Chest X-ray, PA view. Patient: 20 years old, sex M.
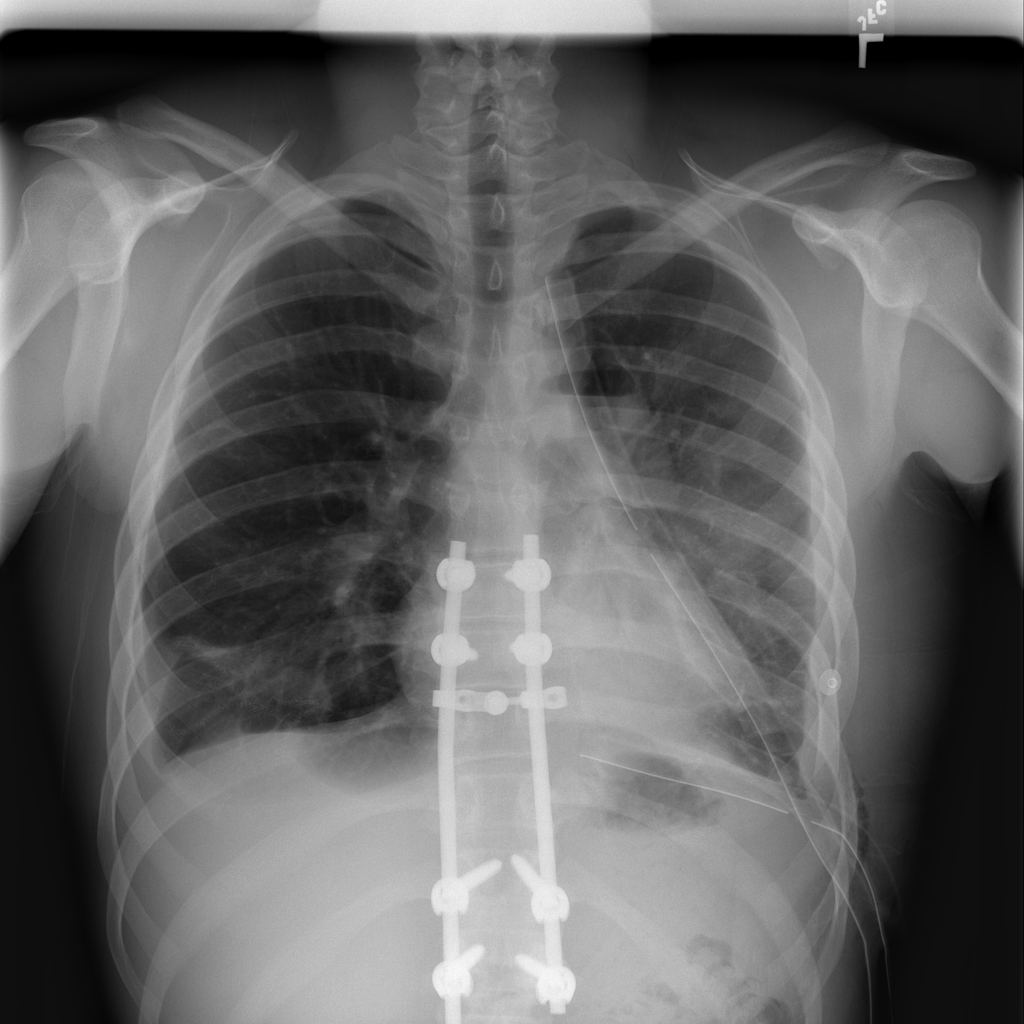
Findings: Pneumothorax